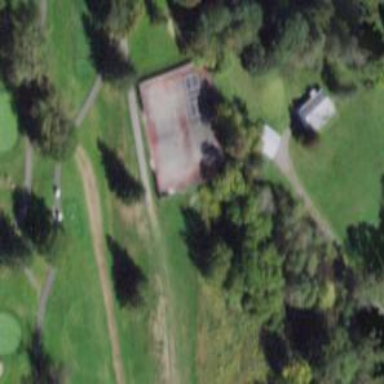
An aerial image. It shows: Path designated for golf carts.